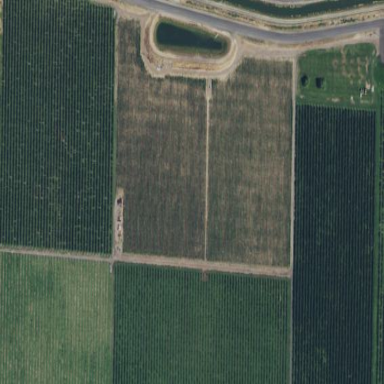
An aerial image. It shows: Vineyard growing grapes.